Acute ischemic stroke brain MRI, CoRegistered space, volume 256x256x24, slice 16 of 24.
ADC (apparent diffusion coefficient): 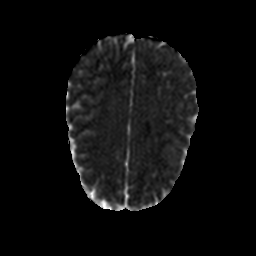
Tmax (time-to-maximum): 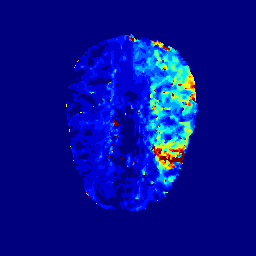
MTT (mean transit time): 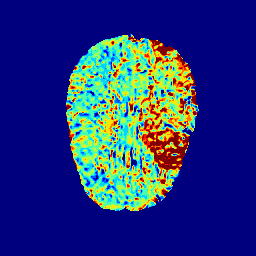
rCBF (relative cerebral blood flow): 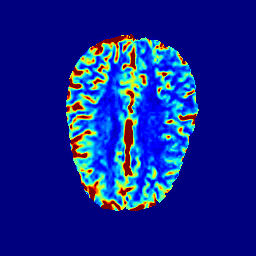
rCBV (relative cerebral blood volume): 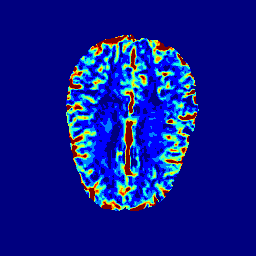
TTP (time-to-peak): 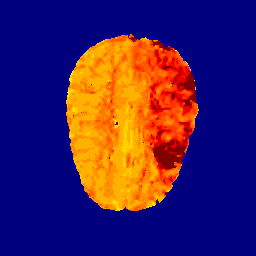
Final infarct lesion volume (90-day follow-up ground truth): 9295 voxels